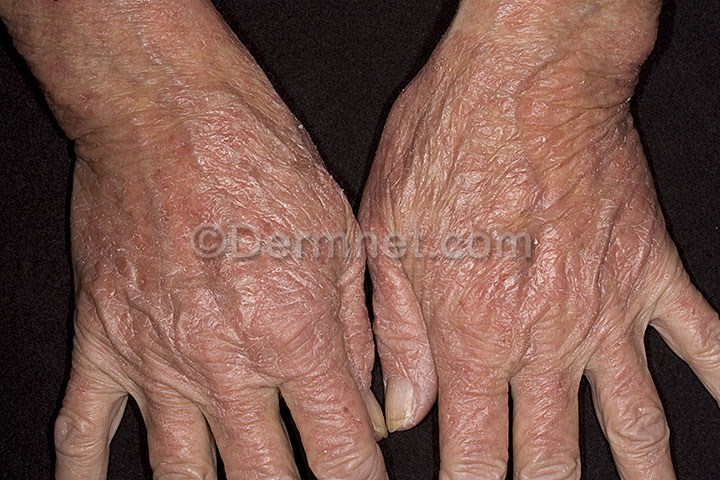
Disease: Eczema Photos